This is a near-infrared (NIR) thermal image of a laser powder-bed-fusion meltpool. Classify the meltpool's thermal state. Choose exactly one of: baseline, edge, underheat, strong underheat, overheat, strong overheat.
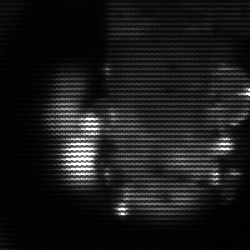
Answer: strong underheat